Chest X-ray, PA view. Patient: 39 years old, sex F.
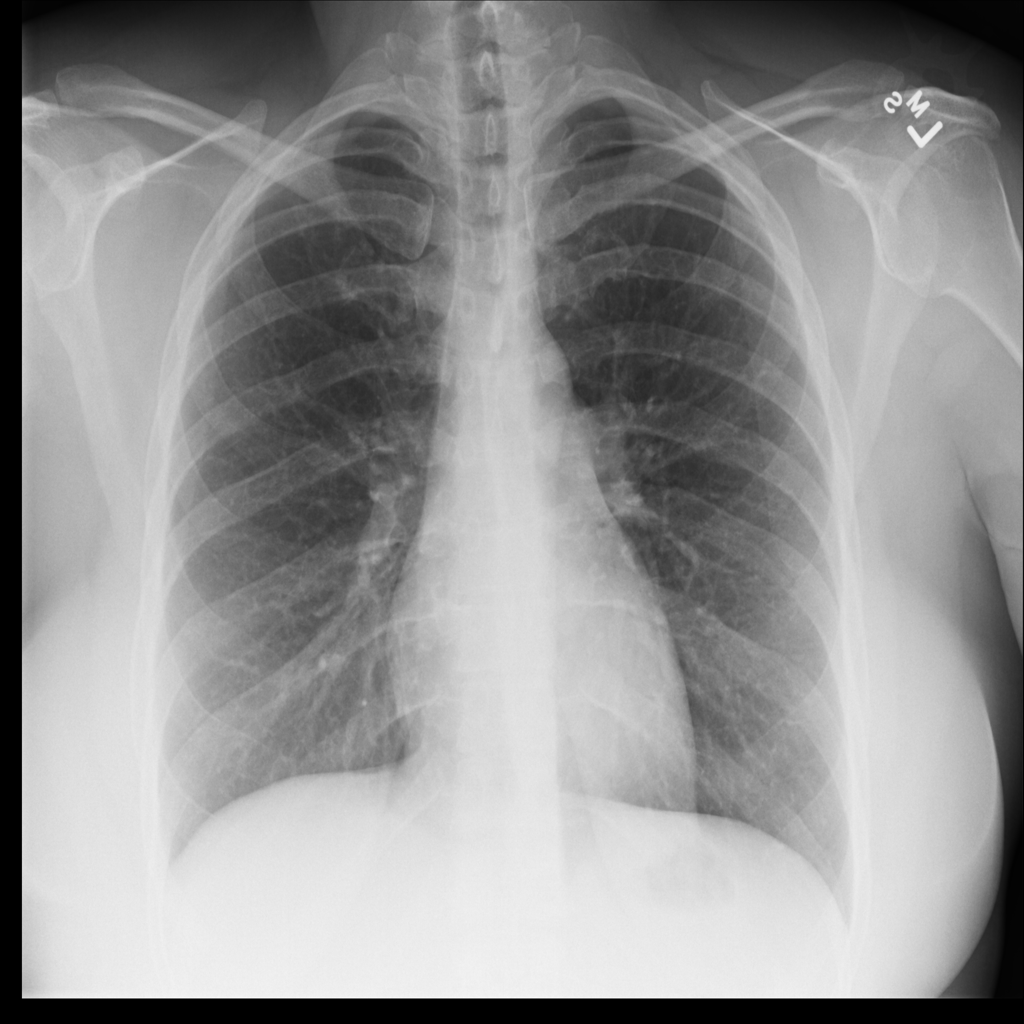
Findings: No Finding